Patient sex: M
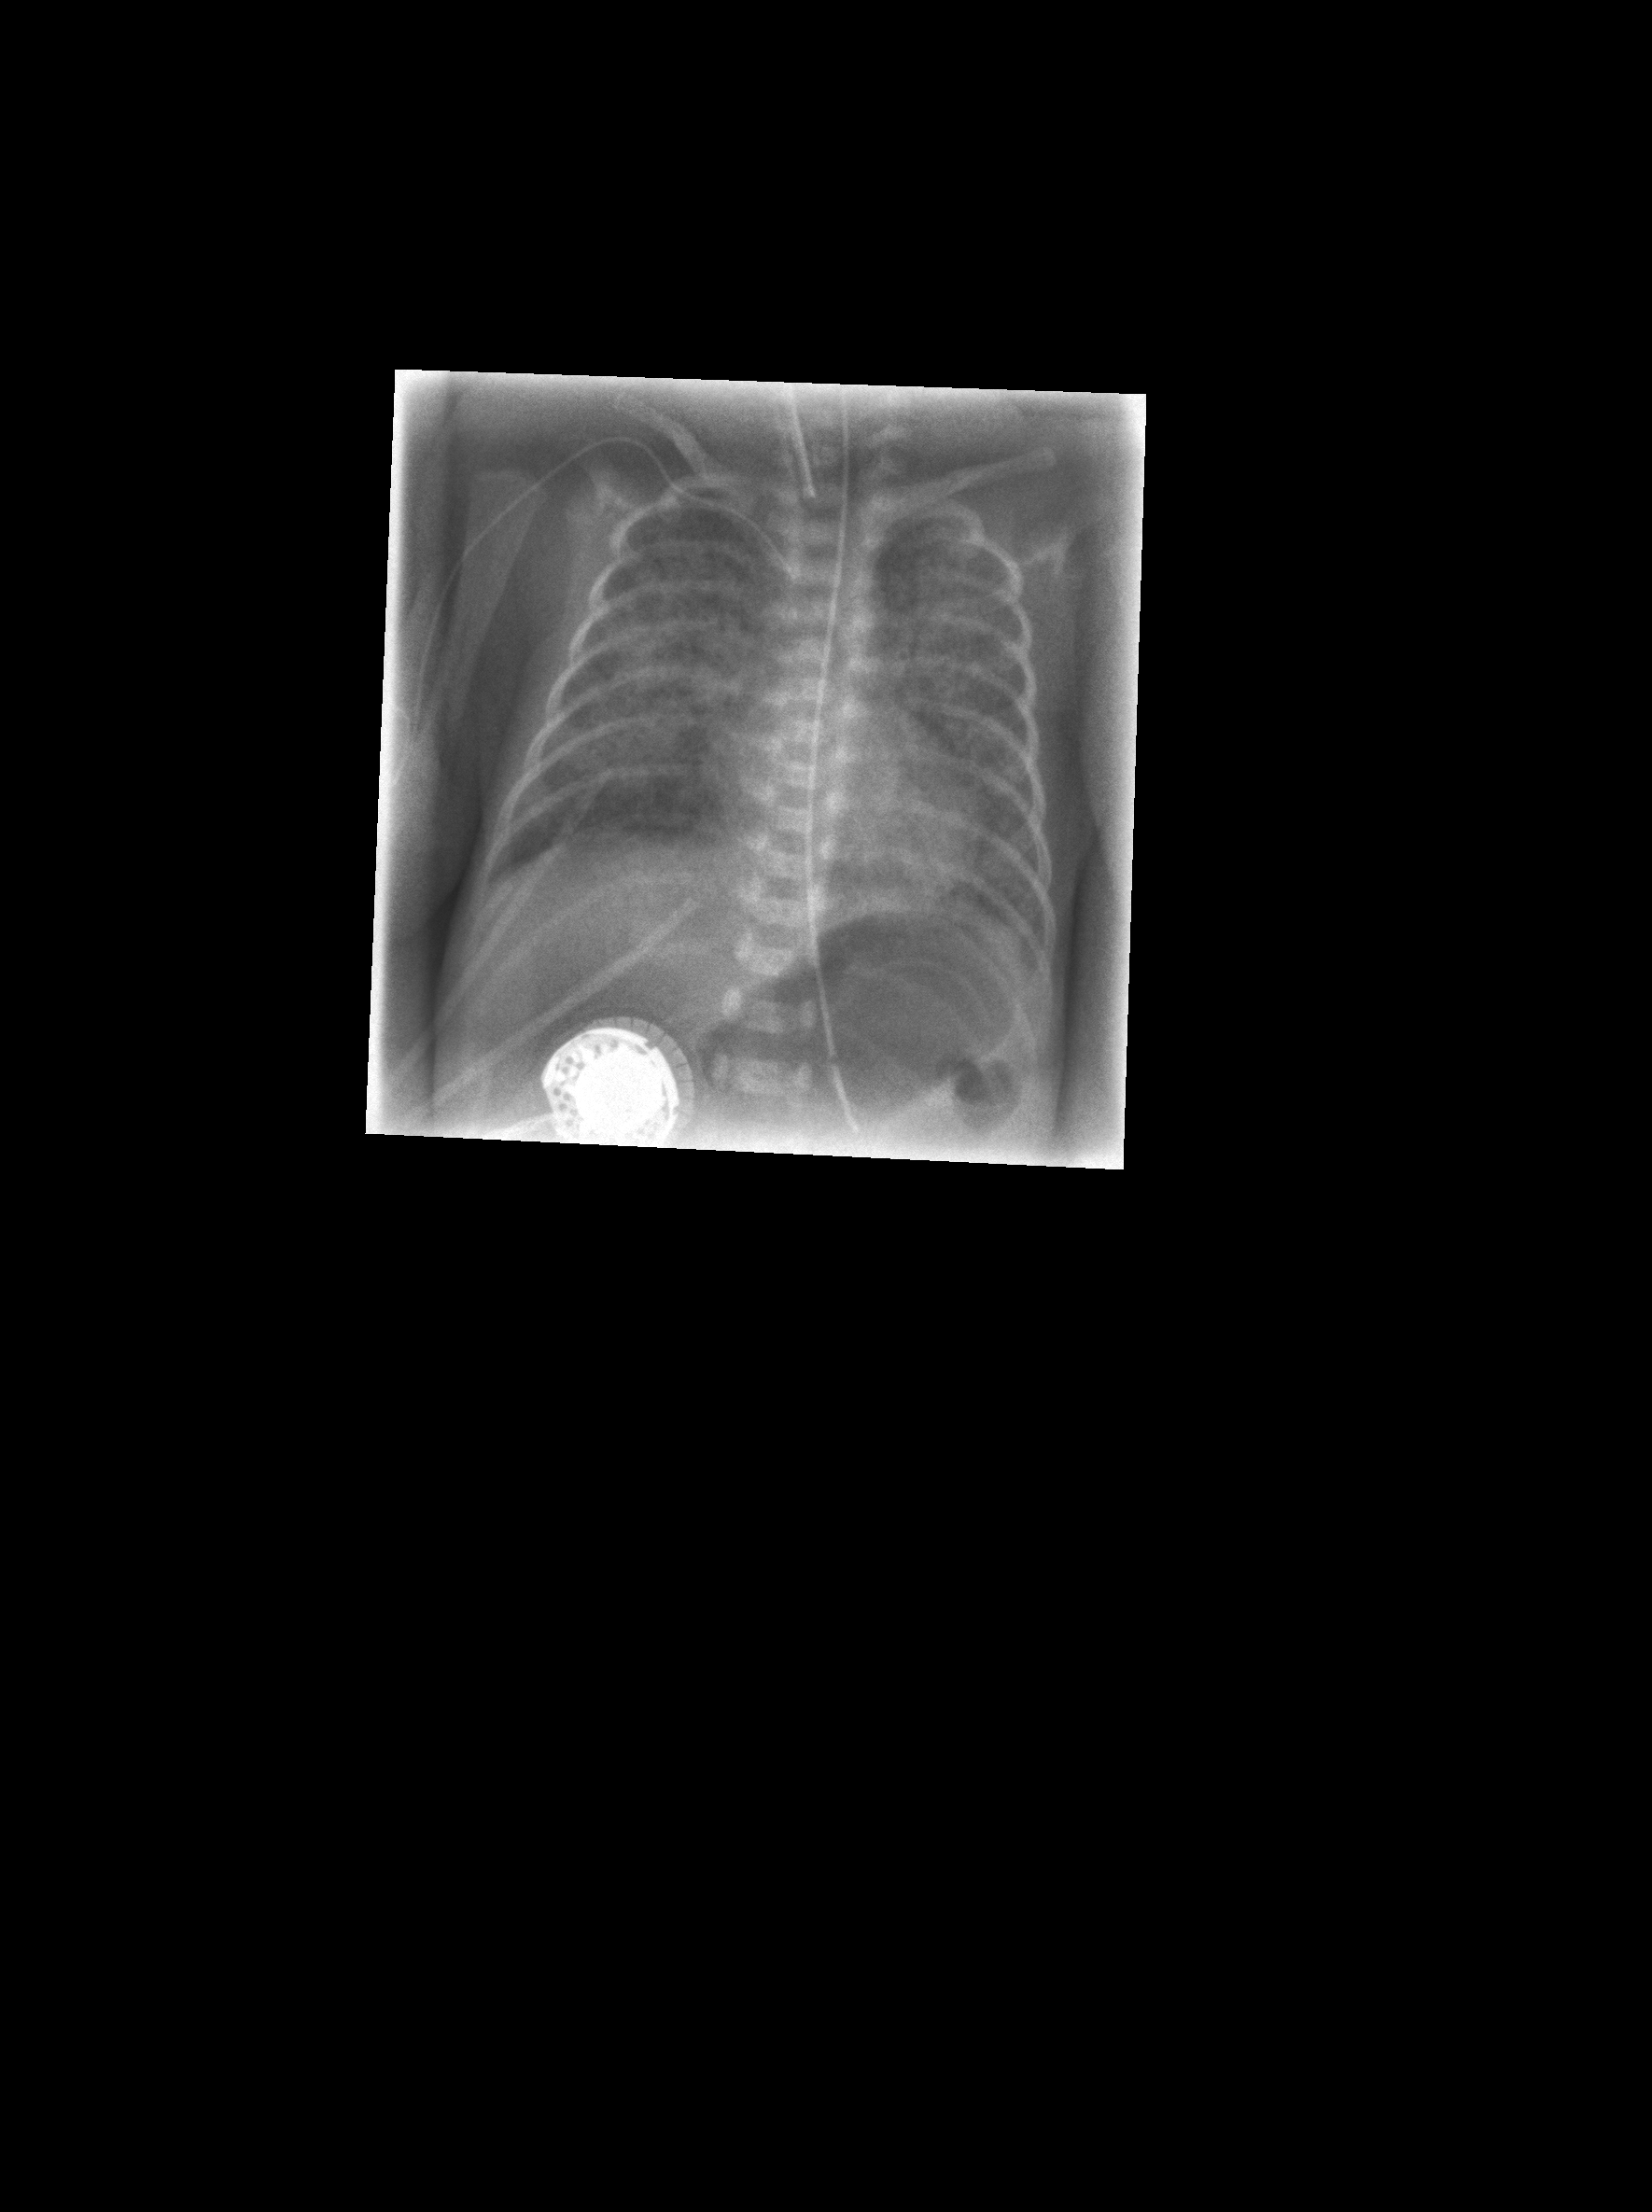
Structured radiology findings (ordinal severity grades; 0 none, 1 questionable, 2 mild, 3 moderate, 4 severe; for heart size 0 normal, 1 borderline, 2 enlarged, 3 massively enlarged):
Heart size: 0
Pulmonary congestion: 0
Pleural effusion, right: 0
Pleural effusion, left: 0
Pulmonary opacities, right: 0
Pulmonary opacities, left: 2
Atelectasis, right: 0
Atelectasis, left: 2